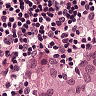
Metastatic tissue present: yes